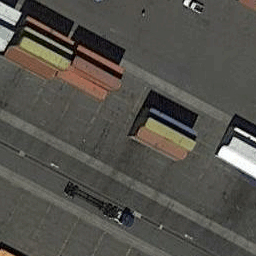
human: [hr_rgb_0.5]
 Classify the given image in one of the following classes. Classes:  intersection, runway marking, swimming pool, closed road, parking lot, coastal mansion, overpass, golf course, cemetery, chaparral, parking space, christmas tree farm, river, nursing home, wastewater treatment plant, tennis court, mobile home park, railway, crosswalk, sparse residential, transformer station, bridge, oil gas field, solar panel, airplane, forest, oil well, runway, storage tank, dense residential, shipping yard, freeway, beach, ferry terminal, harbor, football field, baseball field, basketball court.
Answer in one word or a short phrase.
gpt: shipping yard